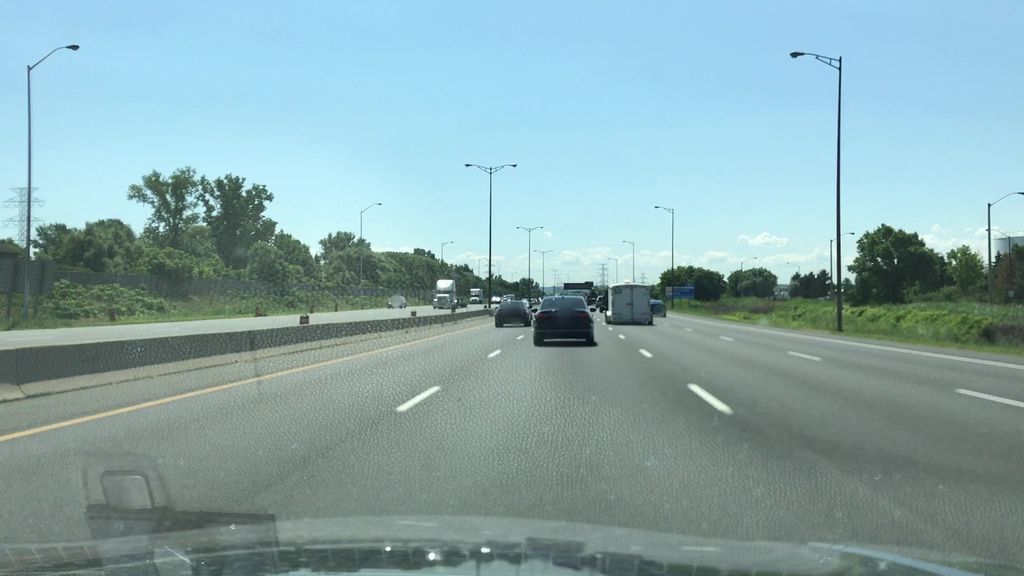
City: hamilton